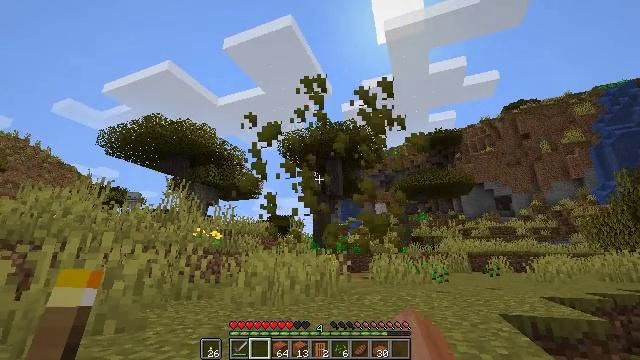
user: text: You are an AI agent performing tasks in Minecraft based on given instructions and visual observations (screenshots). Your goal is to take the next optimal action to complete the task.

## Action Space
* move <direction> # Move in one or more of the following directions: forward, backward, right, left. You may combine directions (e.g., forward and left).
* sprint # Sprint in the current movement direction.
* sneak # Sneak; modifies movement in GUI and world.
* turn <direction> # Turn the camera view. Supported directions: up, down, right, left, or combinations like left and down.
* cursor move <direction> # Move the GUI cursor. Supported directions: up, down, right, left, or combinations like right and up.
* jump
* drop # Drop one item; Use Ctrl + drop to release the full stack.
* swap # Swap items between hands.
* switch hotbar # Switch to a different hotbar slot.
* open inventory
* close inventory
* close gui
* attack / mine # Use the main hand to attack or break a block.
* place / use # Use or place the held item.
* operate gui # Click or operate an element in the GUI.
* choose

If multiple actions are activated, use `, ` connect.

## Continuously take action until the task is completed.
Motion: motion action
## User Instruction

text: Gather acacia leaves by breaking them.
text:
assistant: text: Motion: attack / mine